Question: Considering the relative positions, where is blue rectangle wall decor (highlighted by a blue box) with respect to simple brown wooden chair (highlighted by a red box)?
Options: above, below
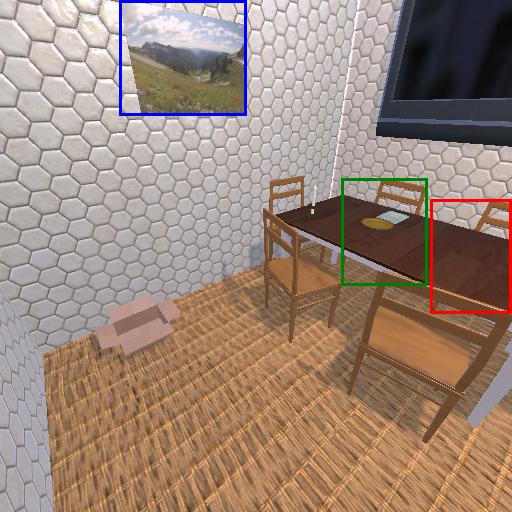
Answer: above